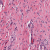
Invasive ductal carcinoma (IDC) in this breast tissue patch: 0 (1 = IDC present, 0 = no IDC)